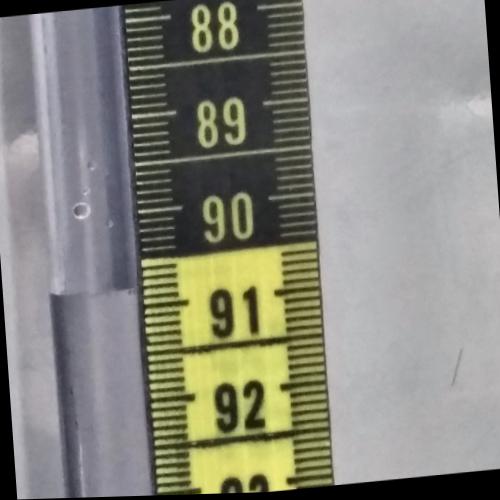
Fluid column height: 90.8 cm